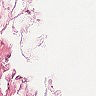
Metastatic tissue present: no